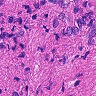
Metastatic tissue present: no